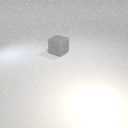
large gray rubber cube